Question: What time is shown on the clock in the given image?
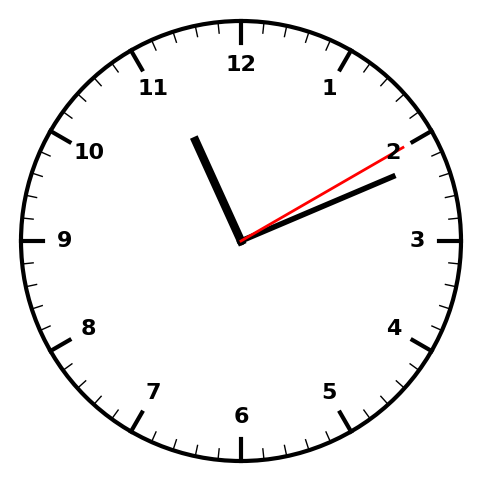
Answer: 11:11:10